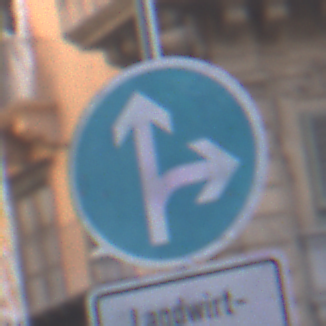
Verkehrszeichen: VorgeschriebeneFahrtrichtungGeradeausOderRechts
Zusatzzeichen unten: BesondereFahrzeugeUndTransportgueter6
Umgebung: Outdoor, Urban
Tageszeit: SunriseSunset
Wetter: PartlyCloudy
Licht: Natural
Jahreszeit: NotSpecified
Kontrast: LowContrast